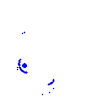
Particle: kaon